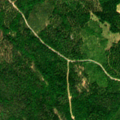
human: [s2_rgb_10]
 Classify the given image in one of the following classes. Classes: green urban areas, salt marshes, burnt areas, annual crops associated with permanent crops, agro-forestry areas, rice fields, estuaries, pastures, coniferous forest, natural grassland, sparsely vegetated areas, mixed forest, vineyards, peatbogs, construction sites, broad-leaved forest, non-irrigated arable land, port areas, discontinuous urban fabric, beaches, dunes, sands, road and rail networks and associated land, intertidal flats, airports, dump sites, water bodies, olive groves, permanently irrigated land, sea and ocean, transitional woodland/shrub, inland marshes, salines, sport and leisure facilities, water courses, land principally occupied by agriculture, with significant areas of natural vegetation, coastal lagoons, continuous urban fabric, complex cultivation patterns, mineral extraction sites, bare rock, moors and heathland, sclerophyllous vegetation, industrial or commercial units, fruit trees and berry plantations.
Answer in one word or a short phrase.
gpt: coniferous forest, mixed forest, transitional woodland/shrub